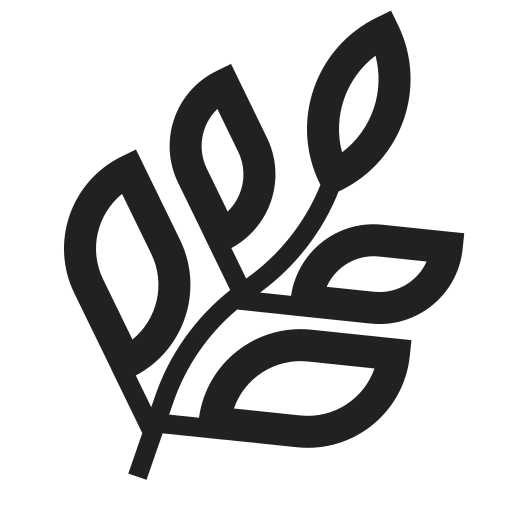
herb high contrast